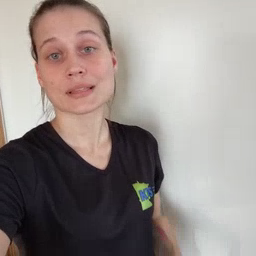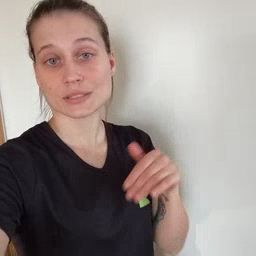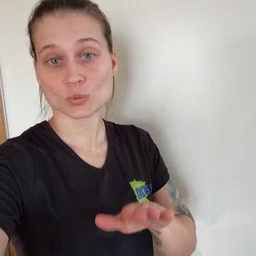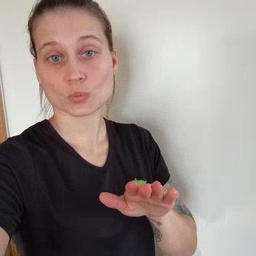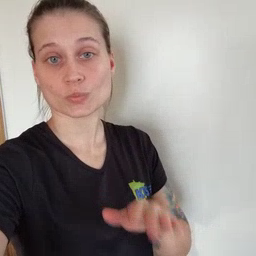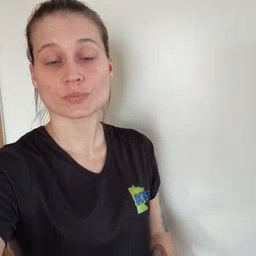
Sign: into